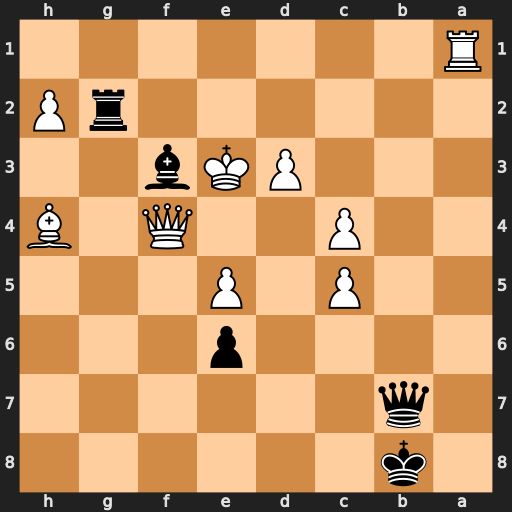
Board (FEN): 1k6/1q6/4p3/2P1P3/2P2Q1B/3PKb2/6rP/R7
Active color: b
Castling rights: -
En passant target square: -
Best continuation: Re2+ Kd4 Qb2#